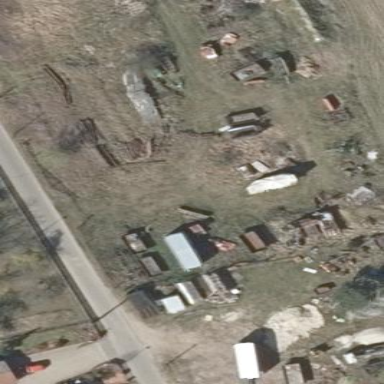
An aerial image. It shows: Farmyard area.